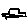
Label: car